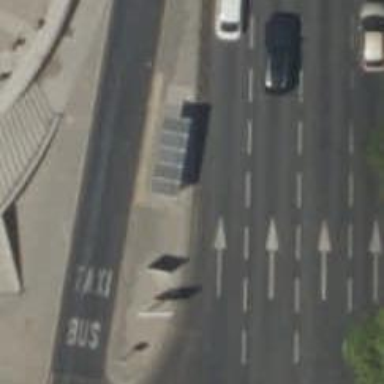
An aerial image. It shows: Bus stop with sheltered platform for public transport.